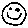
Label: smiley face